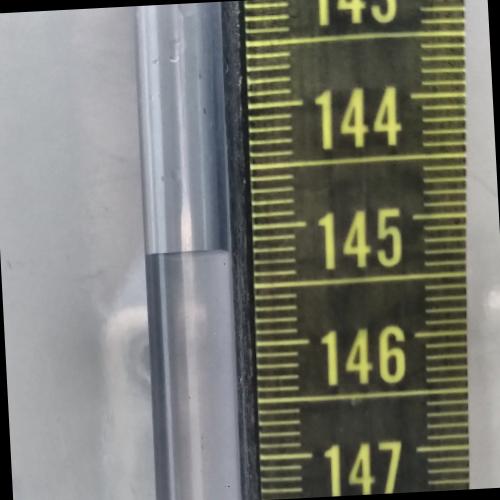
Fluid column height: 145.2 cm